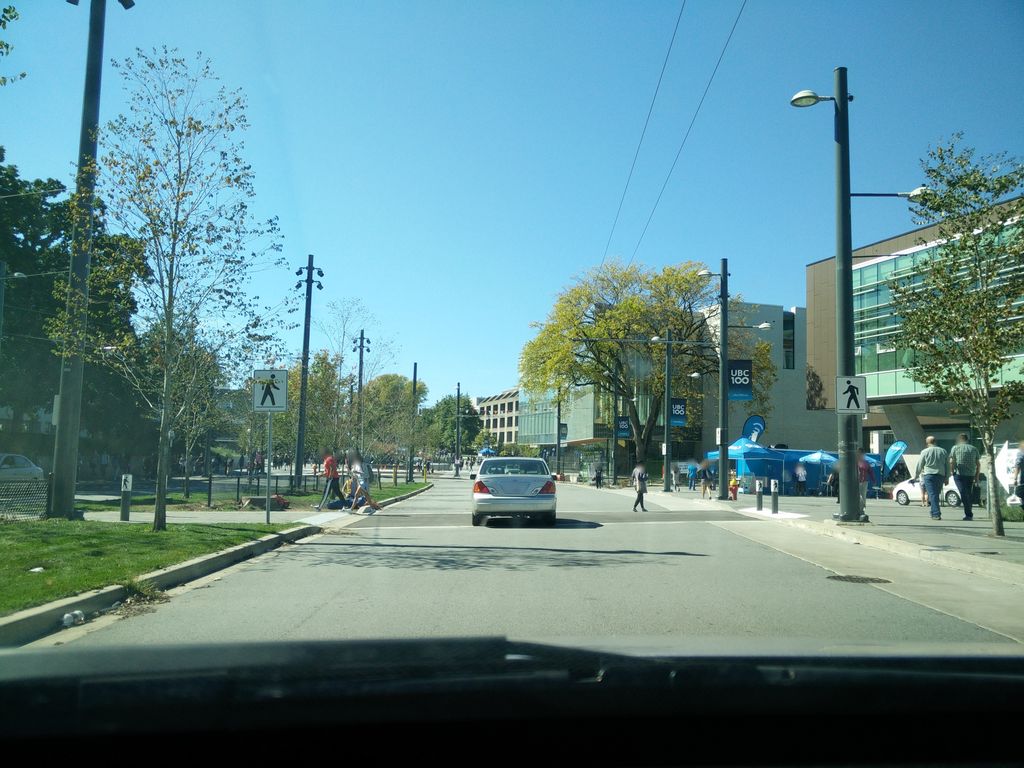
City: vancouver